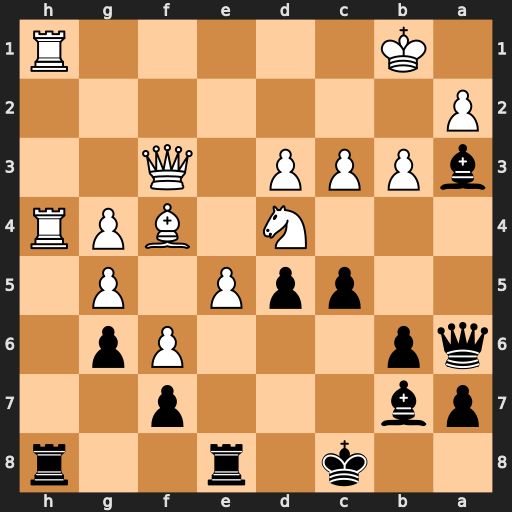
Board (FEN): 2k1r2r/pb3p2/qp3Pp1/2ppP1P1/3N1BPR/bPPP1Q2/P7/1K5R
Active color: b
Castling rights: -
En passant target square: -
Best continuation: Rxh4 Rxh4 cxd4